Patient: sex M, age 60
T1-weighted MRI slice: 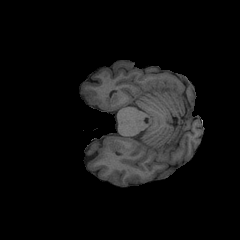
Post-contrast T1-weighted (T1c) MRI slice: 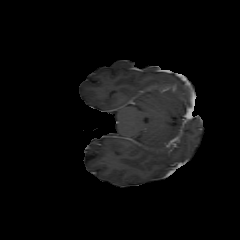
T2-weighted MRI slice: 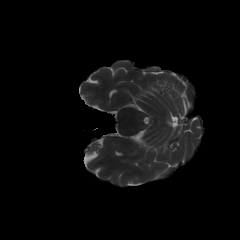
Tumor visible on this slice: no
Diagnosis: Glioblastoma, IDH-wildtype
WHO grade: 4